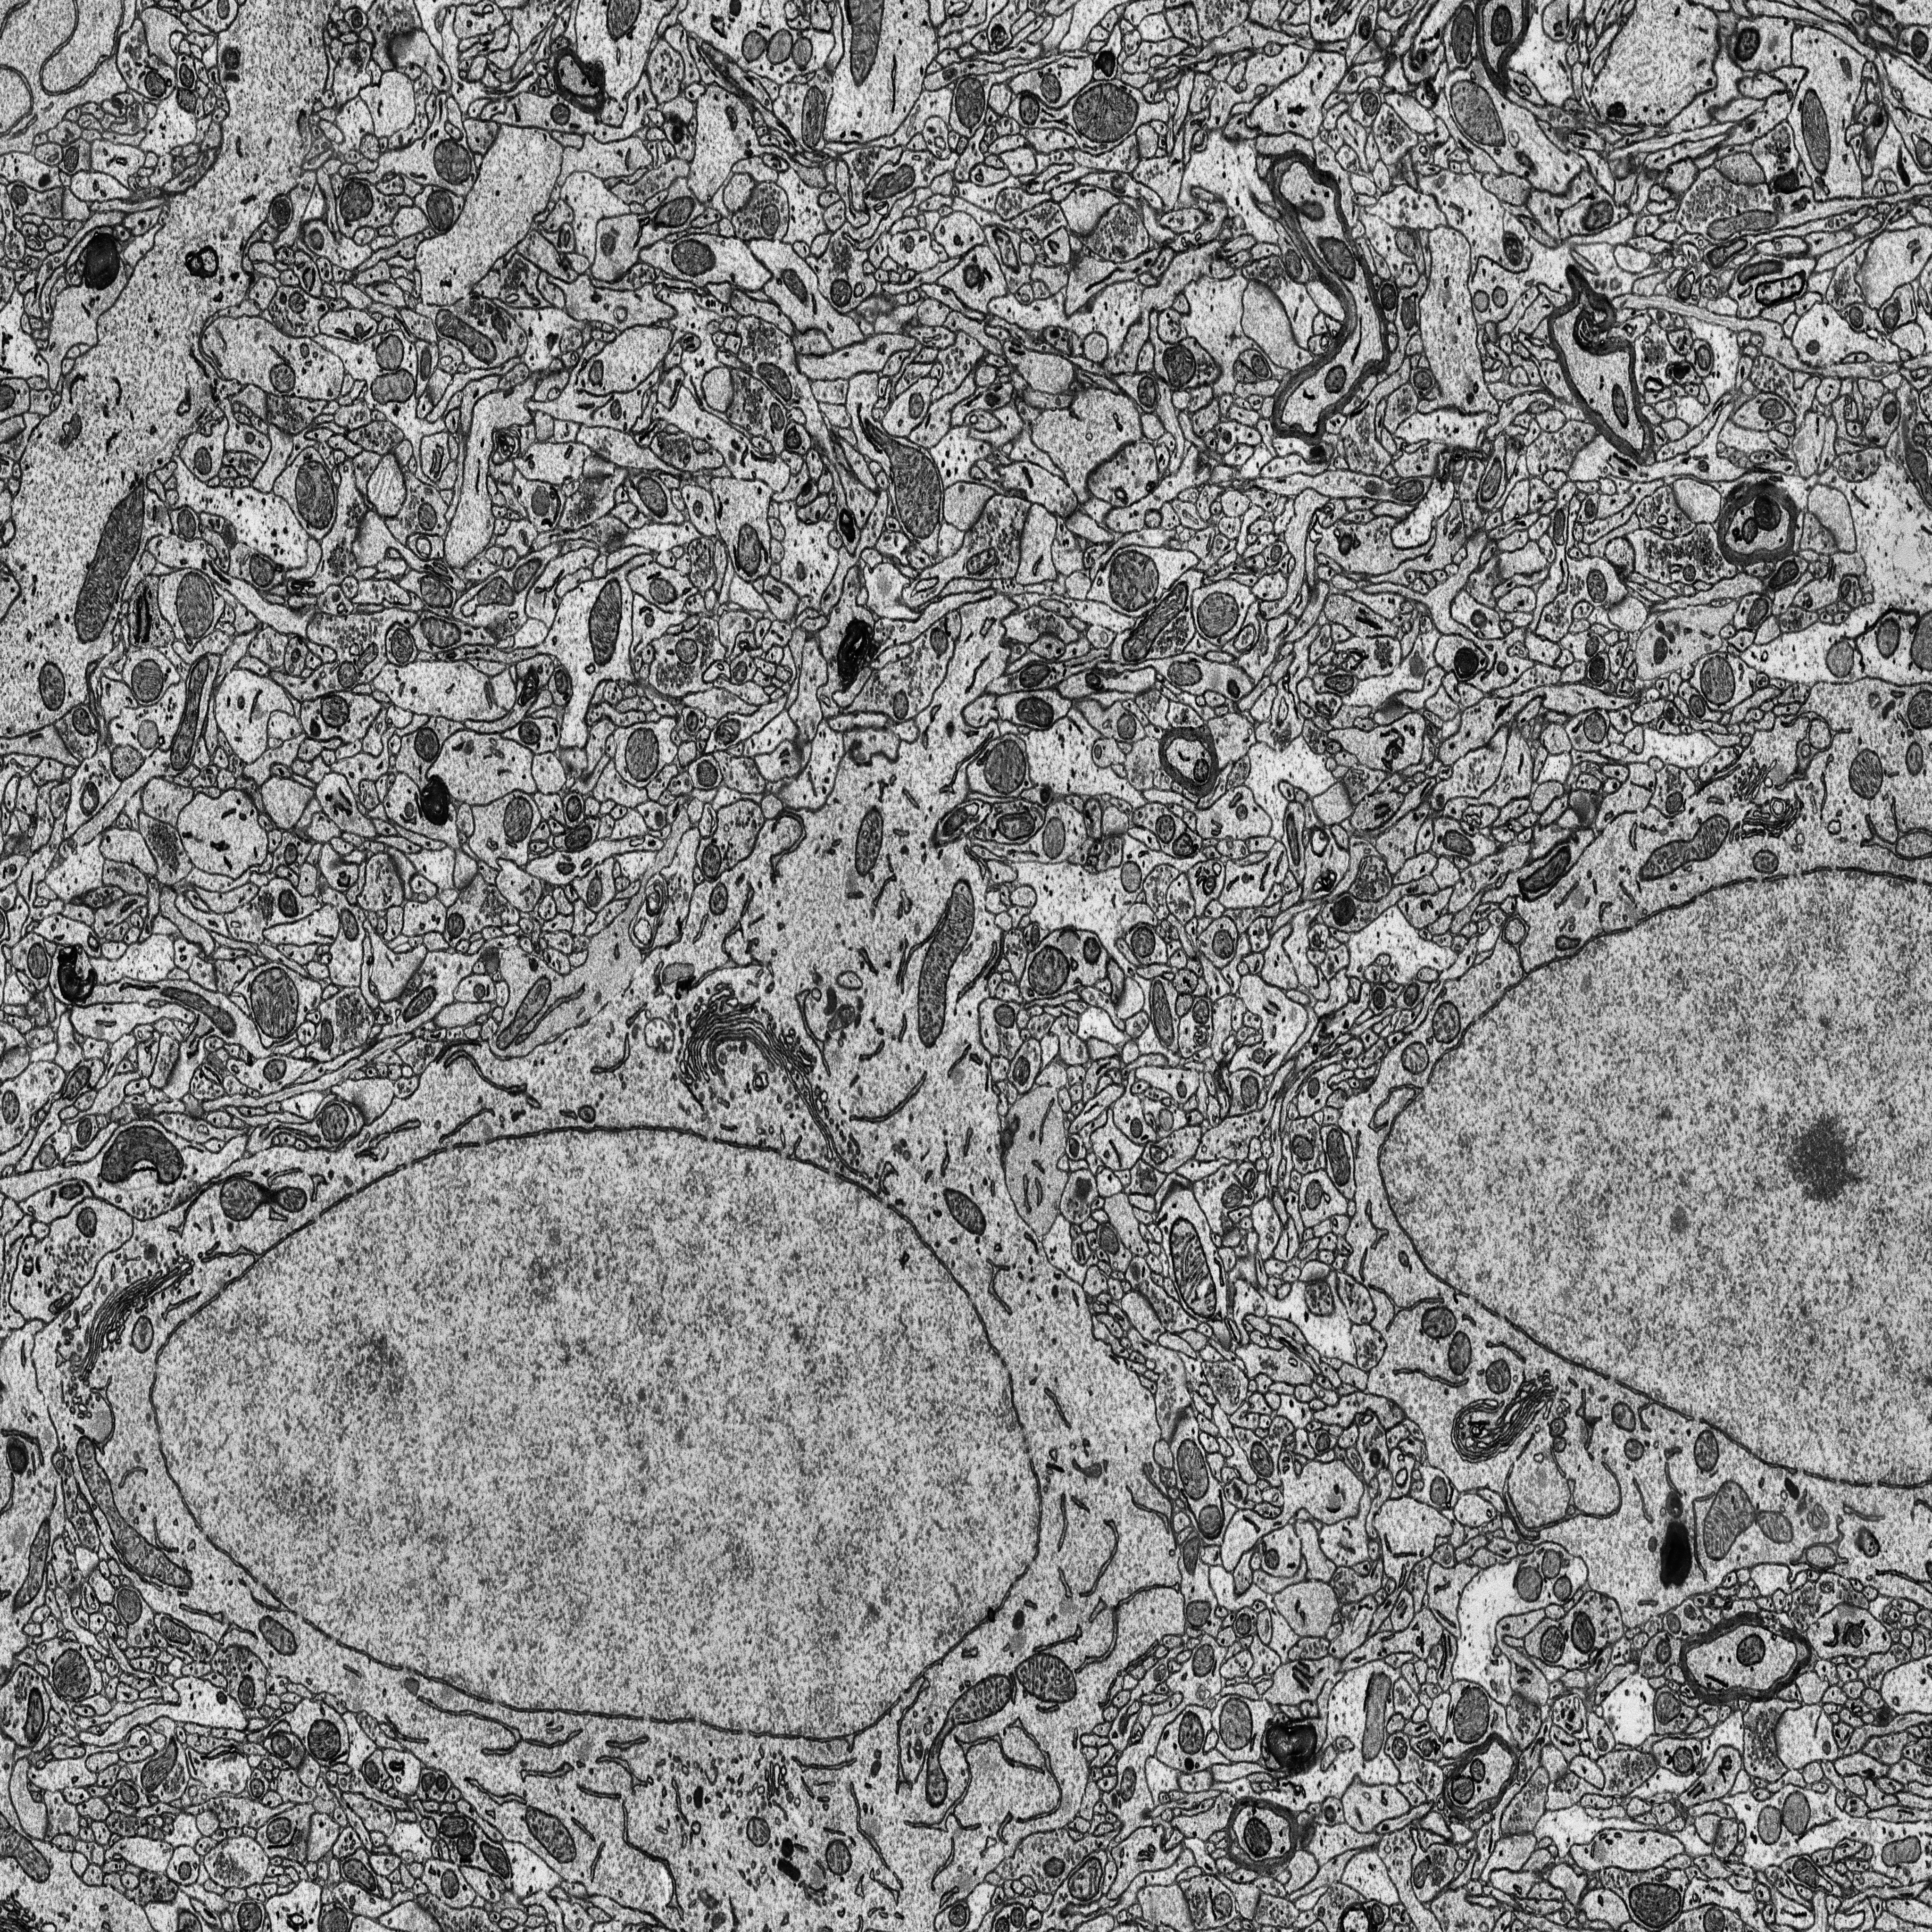
Electron microscopy slice of rat cortex tissue
Slice depth (z): 359
Mitochondria instances in slice: 357